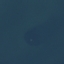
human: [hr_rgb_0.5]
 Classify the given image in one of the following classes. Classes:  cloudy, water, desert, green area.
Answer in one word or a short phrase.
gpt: water